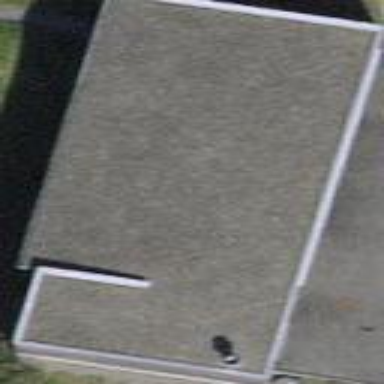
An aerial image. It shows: Service building with flat roof.